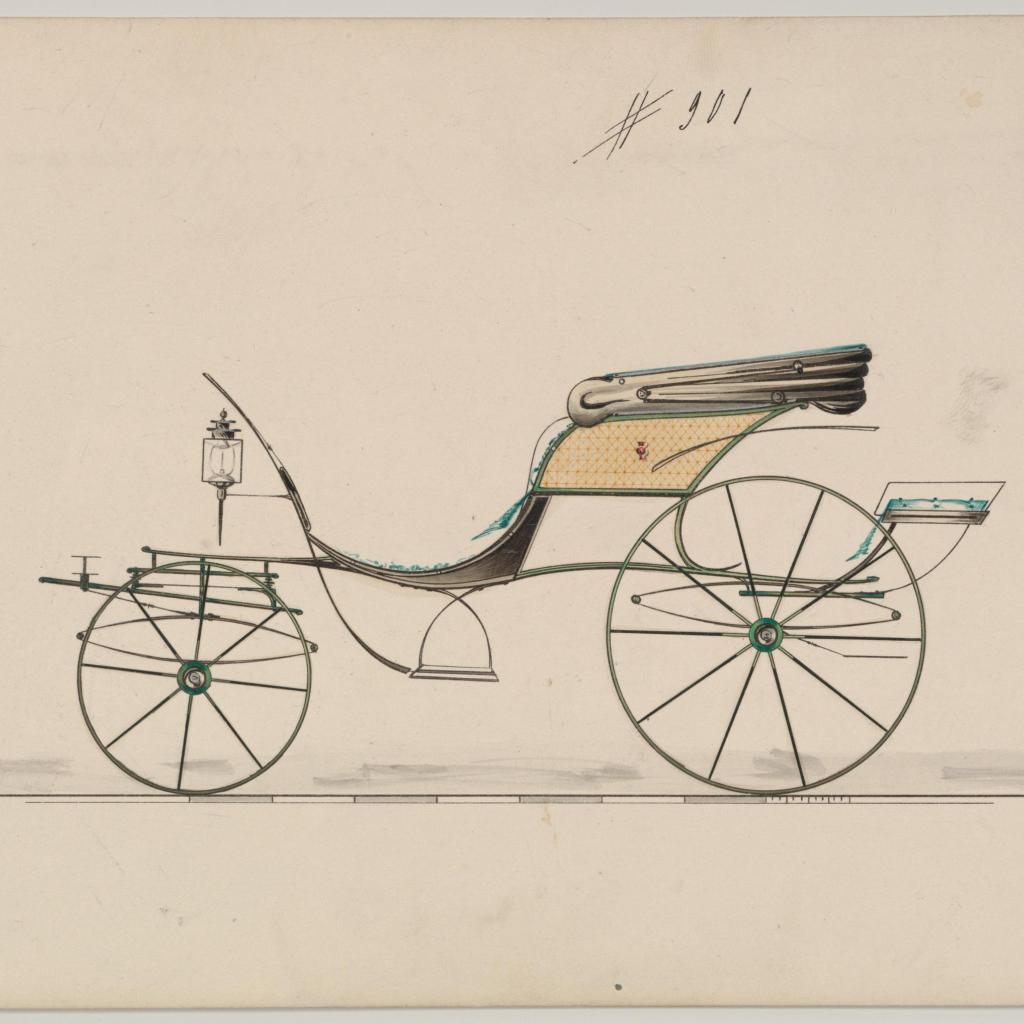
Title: Phaeton #901
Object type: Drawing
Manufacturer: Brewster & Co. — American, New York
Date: ca. 1870
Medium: Graphite, pen and black ink, watercolor and gouache with gum arabic and metallic ink
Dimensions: sheet: 6 x 8 15/16 in. (15.2 x 22.7 cm)
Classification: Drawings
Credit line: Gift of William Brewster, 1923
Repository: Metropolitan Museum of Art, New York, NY